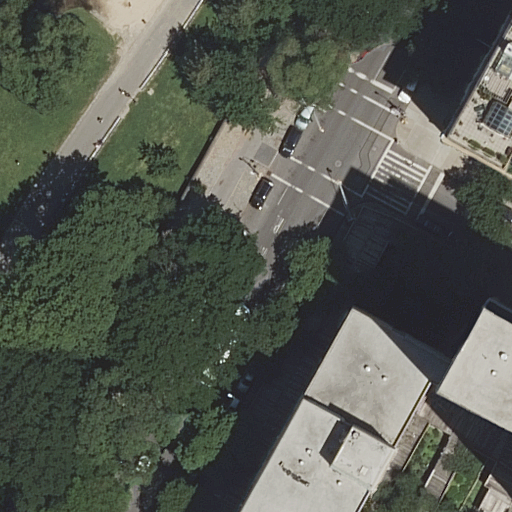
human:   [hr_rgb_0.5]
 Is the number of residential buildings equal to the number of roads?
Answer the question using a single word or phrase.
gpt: no

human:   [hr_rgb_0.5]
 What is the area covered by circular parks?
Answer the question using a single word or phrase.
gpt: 0m2

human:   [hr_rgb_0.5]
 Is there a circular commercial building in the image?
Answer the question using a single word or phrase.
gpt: no

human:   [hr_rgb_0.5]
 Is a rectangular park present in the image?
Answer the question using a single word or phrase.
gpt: yes

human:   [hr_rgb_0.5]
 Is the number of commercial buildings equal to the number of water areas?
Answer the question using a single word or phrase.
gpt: no

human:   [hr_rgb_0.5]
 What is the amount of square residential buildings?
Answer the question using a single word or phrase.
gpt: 0

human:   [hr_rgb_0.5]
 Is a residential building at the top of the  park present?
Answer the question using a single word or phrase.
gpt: yes

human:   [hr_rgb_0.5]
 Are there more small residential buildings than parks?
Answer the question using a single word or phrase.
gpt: no

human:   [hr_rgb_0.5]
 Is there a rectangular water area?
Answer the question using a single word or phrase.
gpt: no

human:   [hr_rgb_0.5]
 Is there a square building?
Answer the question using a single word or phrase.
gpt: no

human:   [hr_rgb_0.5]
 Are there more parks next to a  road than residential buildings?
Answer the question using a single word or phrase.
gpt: no

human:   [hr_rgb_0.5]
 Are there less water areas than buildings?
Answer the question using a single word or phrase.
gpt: yes

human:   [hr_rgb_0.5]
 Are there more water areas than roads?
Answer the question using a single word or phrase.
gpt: no

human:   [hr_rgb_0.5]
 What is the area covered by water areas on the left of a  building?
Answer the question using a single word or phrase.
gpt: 34m2

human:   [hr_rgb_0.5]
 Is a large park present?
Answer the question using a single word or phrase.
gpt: no

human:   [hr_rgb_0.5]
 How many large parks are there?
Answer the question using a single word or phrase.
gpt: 0

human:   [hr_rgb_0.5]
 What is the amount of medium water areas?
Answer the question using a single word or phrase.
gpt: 0

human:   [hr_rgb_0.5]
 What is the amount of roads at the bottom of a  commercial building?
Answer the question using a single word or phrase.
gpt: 0

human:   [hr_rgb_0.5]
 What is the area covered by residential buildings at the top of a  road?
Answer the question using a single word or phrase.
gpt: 74m2

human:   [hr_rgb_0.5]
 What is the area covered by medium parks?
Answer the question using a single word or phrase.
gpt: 203m2

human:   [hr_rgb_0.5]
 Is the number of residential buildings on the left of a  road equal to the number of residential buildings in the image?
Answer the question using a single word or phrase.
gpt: no

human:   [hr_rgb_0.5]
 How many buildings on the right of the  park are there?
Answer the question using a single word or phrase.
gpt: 2

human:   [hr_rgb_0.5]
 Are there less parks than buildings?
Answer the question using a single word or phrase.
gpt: yes

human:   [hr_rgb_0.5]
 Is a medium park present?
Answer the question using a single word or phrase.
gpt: yes

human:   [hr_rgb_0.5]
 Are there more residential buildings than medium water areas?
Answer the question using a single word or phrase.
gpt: yes

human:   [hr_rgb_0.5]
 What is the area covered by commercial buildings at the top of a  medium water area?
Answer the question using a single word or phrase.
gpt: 0m2

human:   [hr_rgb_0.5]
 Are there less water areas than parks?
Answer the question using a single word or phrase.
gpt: no

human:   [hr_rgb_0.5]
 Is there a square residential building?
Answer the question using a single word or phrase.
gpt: no

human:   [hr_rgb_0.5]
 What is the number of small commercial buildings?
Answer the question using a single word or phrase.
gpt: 0

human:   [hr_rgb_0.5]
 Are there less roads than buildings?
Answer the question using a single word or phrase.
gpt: no

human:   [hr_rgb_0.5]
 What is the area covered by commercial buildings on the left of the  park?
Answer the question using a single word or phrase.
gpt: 0m2

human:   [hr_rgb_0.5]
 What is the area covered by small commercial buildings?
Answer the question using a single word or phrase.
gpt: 0m2

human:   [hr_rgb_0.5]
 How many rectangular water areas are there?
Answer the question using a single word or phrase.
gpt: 0

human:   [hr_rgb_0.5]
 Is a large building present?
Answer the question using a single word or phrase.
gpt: no

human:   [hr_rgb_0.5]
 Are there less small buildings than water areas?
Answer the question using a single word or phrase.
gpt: no

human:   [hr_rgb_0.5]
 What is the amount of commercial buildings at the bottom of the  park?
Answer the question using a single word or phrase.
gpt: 0